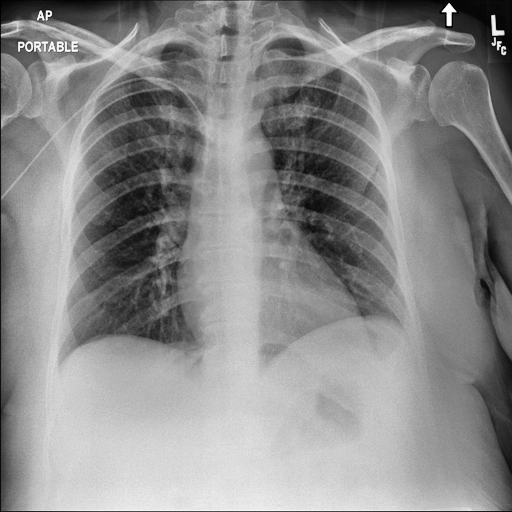
Finding: NORMAL